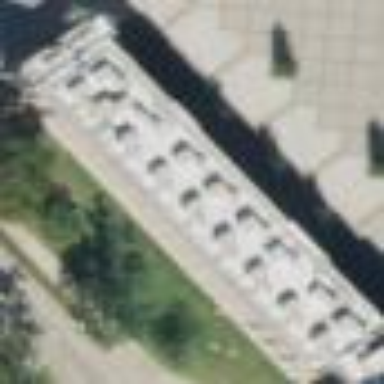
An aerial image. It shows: Dormitory building.